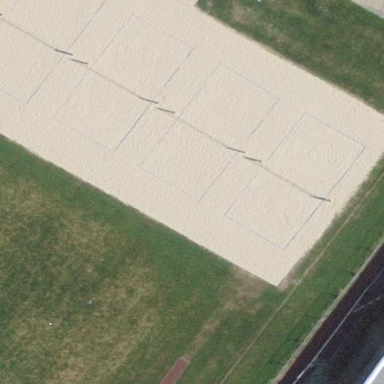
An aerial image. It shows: Sandy pitch designated for beach volleyball.